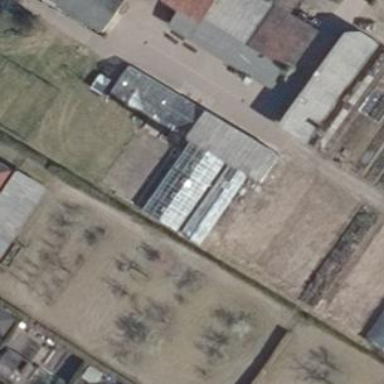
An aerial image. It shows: Greenhouse.